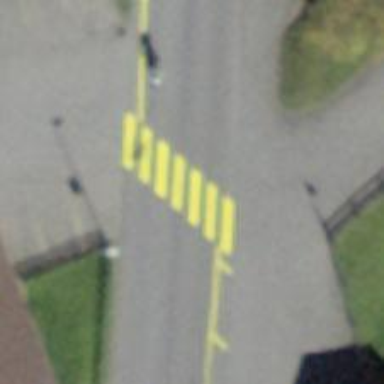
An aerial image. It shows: Marked crossing on the road.